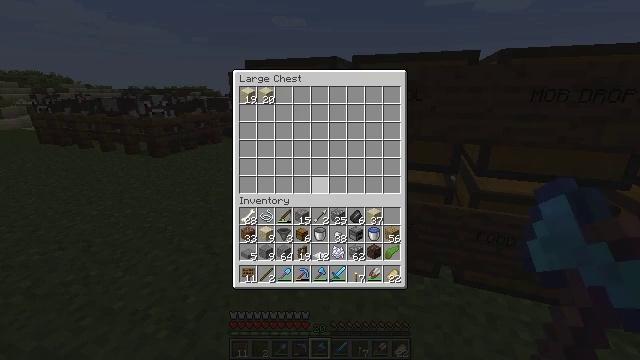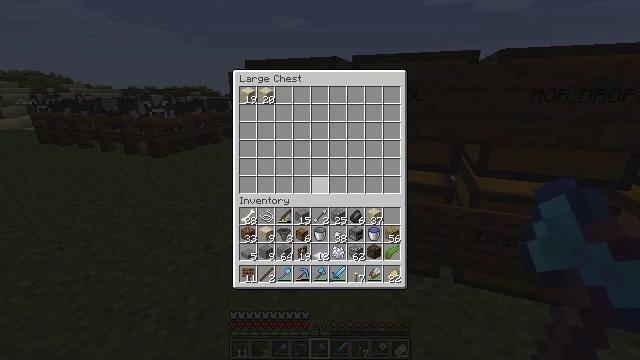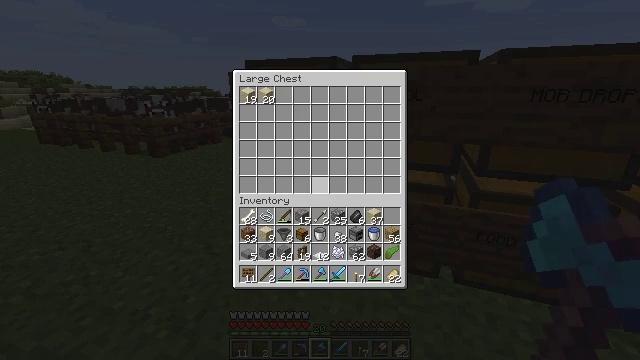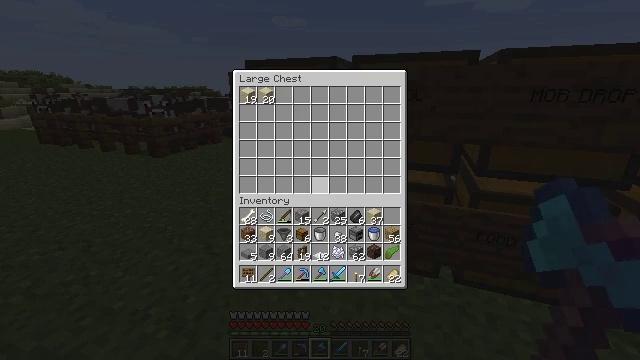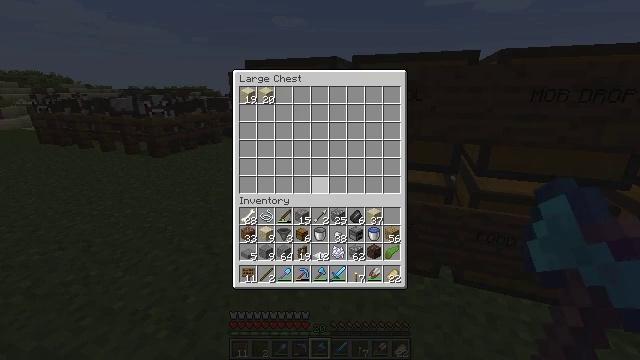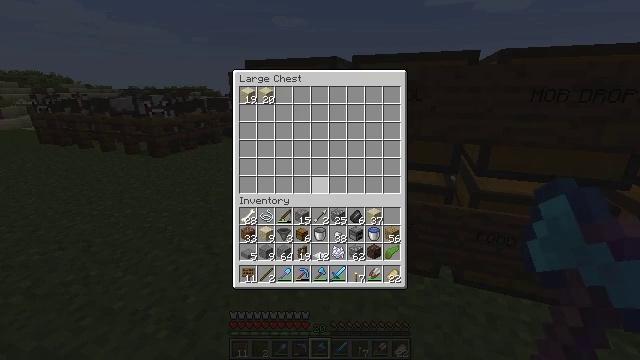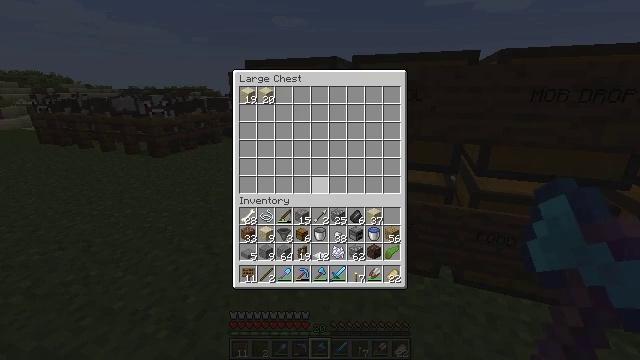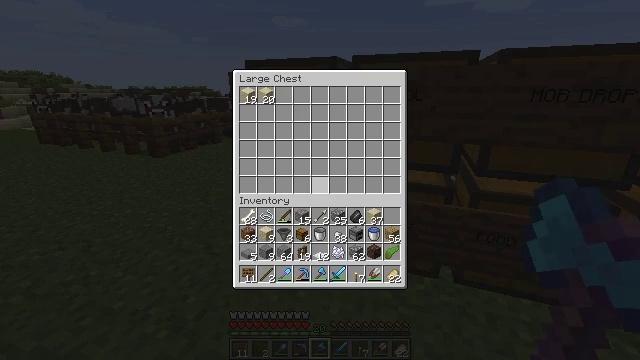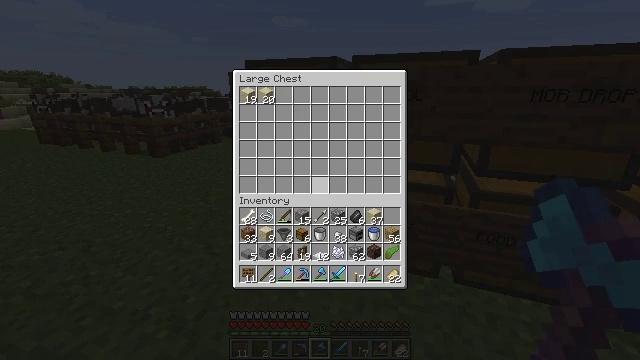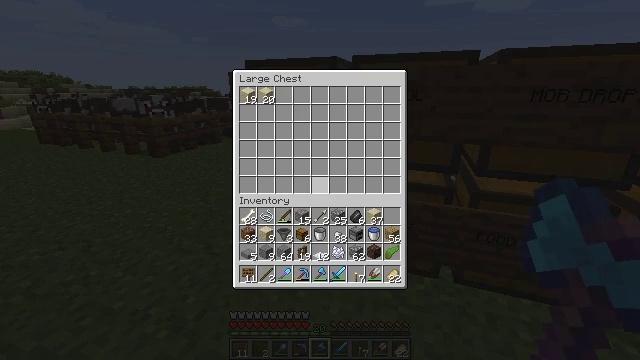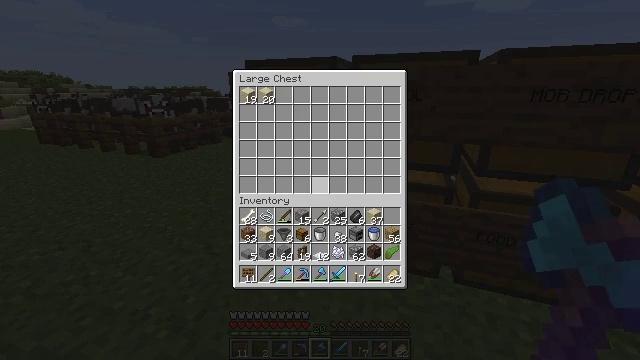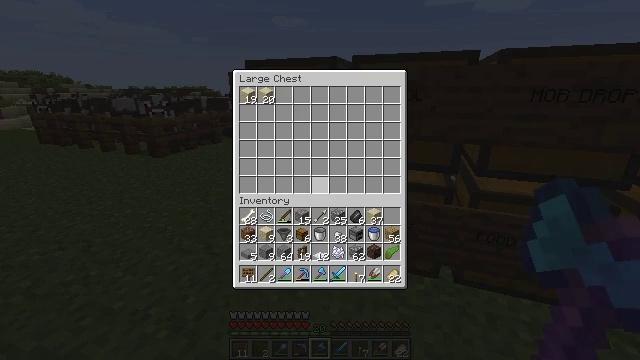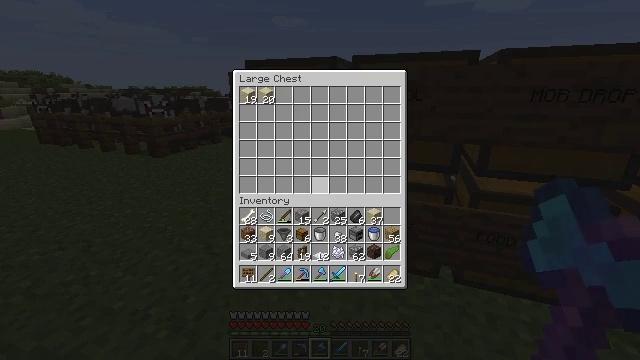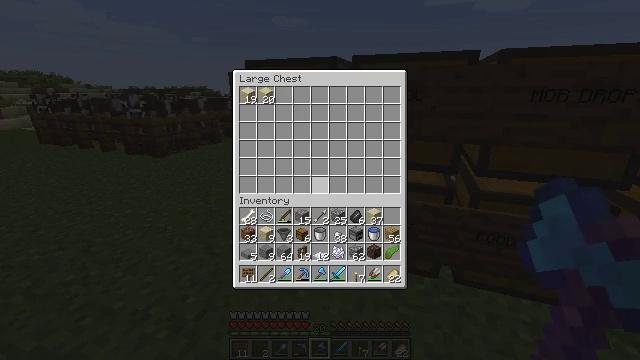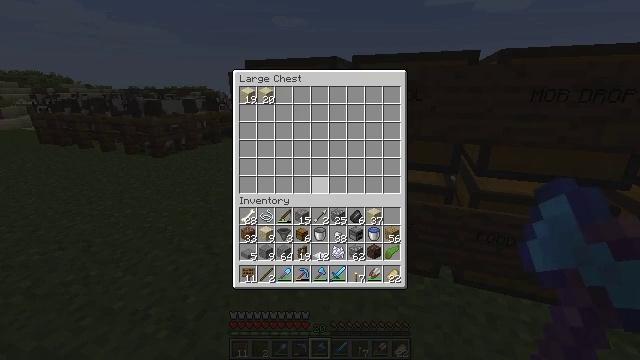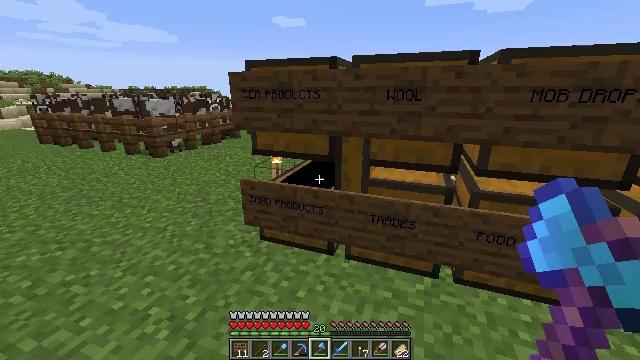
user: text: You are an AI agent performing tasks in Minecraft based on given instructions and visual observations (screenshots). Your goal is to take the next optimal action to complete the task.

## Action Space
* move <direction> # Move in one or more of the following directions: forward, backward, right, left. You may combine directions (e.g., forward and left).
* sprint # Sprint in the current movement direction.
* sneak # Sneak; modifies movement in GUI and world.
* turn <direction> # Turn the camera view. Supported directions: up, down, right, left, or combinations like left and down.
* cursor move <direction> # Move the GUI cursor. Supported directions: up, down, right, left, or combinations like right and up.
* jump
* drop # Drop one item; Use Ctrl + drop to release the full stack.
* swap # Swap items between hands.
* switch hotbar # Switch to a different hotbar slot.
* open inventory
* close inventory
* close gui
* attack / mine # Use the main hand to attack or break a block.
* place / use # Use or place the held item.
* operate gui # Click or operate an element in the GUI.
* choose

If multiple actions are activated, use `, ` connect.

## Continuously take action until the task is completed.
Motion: motion action
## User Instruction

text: Break the torch to collect it.
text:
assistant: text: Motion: no_op
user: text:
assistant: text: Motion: no_op
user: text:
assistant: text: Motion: no_op
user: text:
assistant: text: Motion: no_op
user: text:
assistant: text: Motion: no_op
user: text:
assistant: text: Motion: no_op
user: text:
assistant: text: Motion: no_op
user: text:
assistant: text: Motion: no_op
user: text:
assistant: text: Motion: no_op
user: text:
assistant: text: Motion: no_op
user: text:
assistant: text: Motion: no_op
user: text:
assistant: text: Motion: no_op
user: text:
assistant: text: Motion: no_op
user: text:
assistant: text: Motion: no_op
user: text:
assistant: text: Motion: no_op
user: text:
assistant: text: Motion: close gui
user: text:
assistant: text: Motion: no_op
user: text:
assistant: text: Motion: turn right
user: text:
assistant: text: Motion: turn right
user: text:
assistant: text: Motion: turn right
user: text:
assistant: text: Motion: no_op
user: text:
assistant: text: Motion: use / place
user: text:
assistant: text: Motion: use / place
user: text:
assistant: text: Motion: use / place
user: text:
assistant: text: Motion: use / place
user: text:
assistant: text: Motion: no_op
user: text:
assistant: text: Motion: open gui
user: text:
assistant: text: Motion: no_op
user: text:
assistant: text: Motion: no_op
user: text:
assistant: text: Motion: no_op